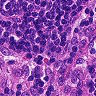
Metastatic tissue present: no